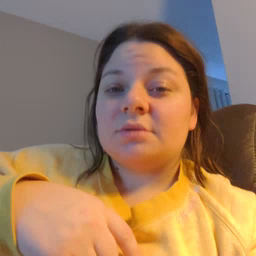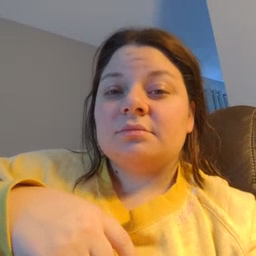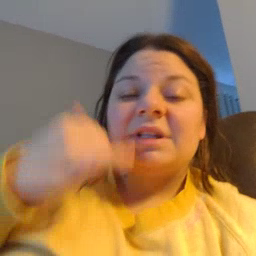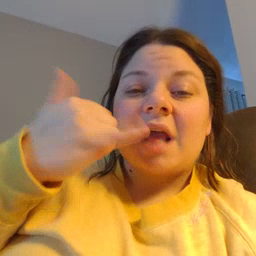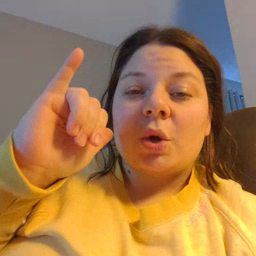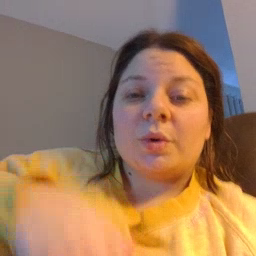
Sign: yellow